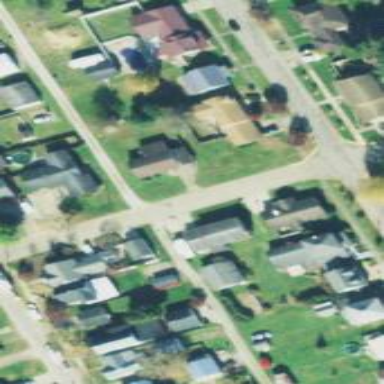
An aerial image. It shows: Alleyway designated as service road.